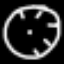
Label: clock